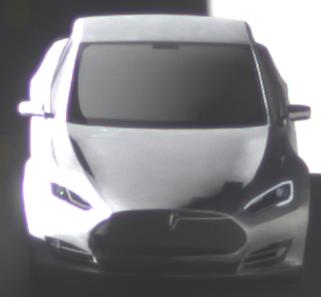
Make: Tesla
Model: Model S 60
Detailed model: Model S
Model produced from: 2013/10
Model produced until: 2014/10
Doors: 5
Color: white
Road condition: dry road
Daytime: morning or afternoon
Contrast: high contrast